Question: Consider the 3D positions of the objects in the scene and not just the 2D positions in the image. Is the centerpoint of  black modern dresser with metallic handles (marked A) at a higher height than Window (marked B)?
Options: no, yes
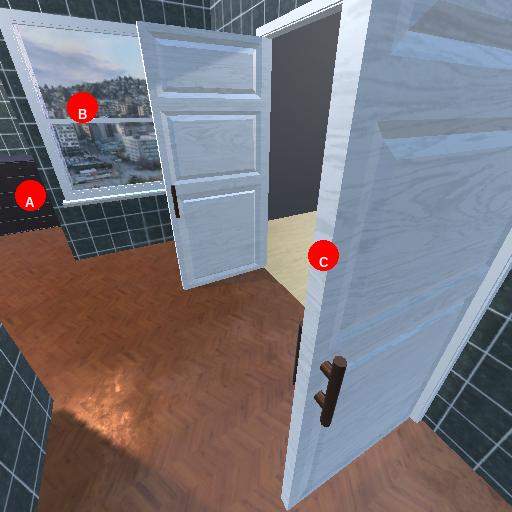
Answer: no